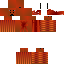
A female skeleton skin with dark skin, wearing brown bald dressed in a red hoodie and red pants, featuring a closed mouth.